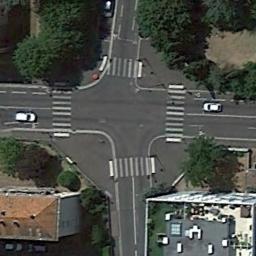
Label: intersection